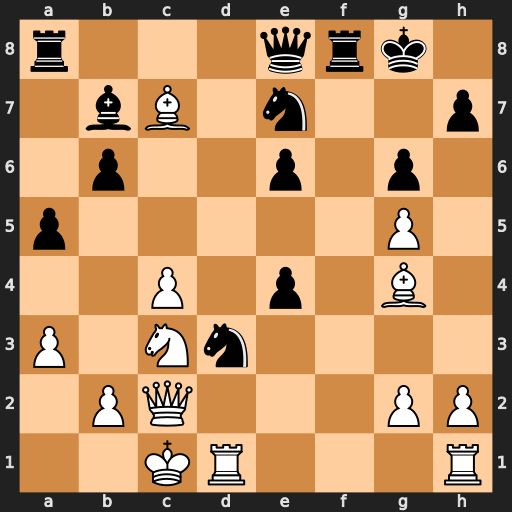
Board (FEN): r3qrk1/1bB1n2p/1p2p1p1/p5P1/2P1p1B1/P1Nn4/1PQ3PP/2KR3R
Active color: w
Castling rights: -
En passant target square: -
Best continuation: Rxd3 exd3 Bxe6+